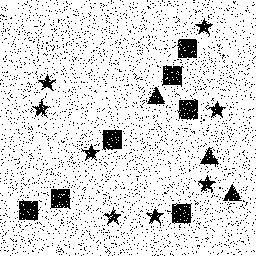
Squares: 7
Triangles: 3
Stars: 8
Total shapes: 18